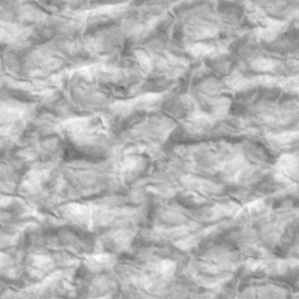
Label: non_frost